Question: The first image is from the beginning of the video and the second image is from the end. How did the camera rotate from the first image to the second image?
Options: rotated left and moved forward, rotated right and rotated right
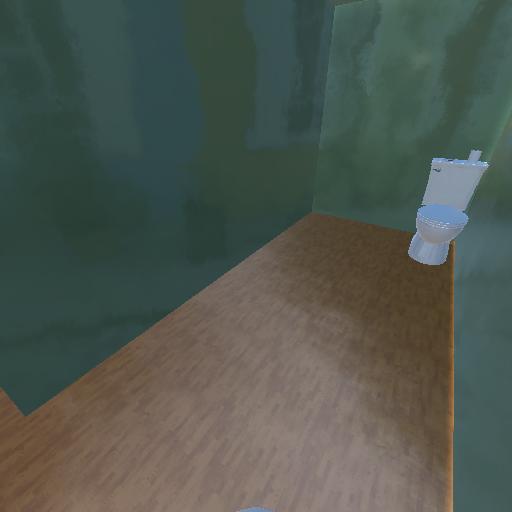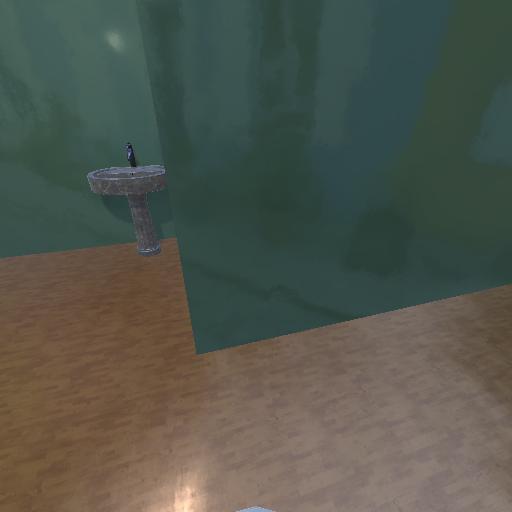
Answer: rotated left and moved forward